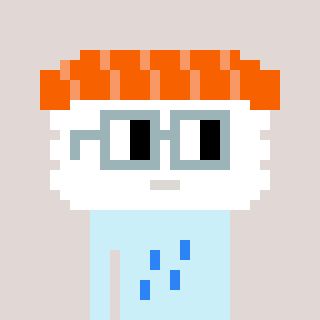
a pixel art character with square dark gray glasses, a nigiri-shaped head and a cold-colored body on a warm background